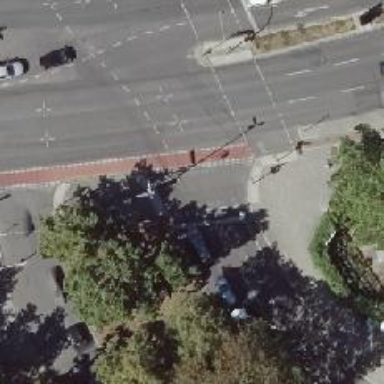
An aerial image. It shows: Road crossing with traffic signals.